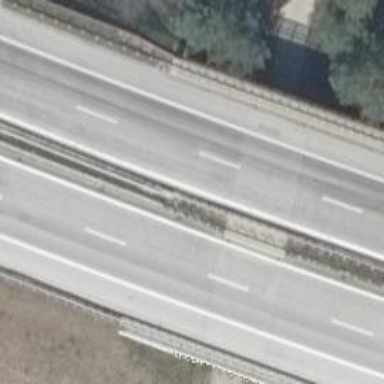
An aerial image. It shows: Asphalt bridge on motorway.